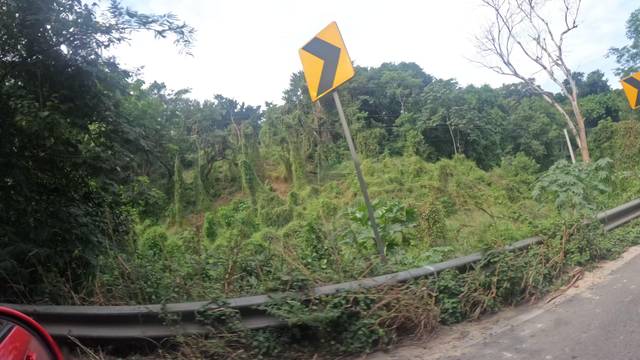
Region: Mexico
Coordinates: 20.856, -105.425